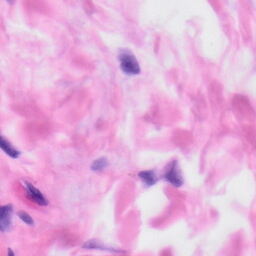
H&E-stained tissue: Skin